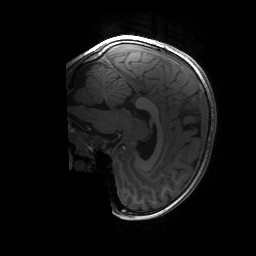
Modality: T1w
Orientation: sagittal
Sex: male
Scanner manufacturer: siemens
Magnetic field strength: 3 T
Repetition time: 1.9 s
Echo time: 0.00243 s